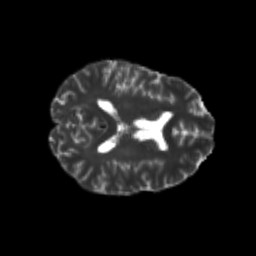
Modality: T2w
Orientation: axial
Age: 22
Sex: female
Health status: healthy
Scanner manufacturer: philips
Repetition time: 7.398 s
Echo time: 0.08599 s